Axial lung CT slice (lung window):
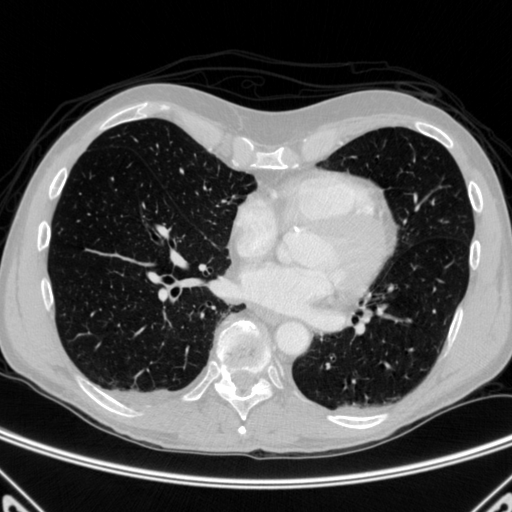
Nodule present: no